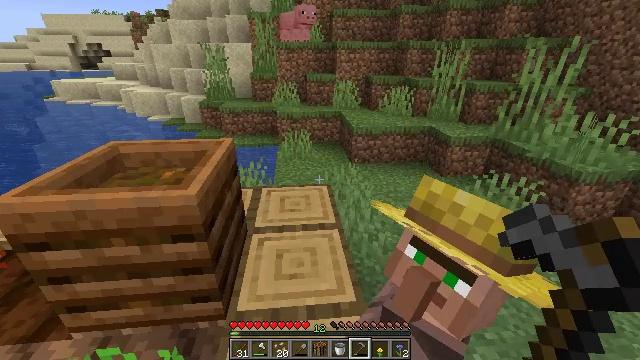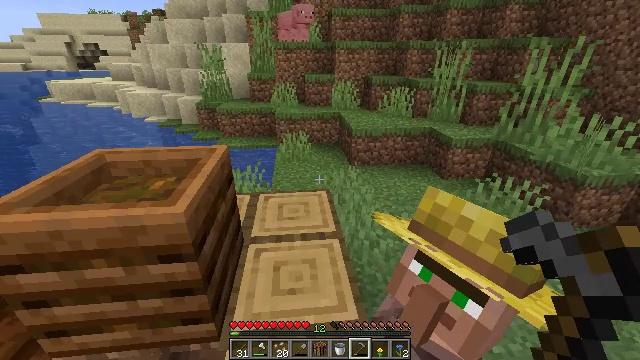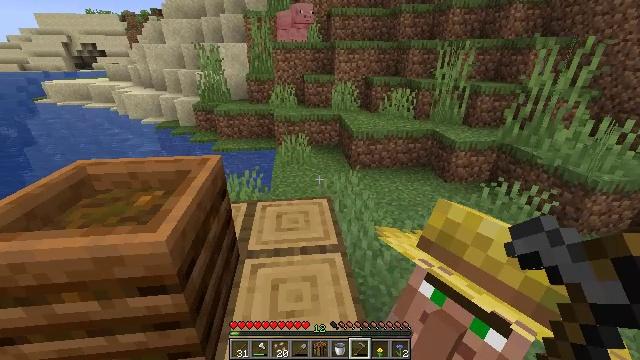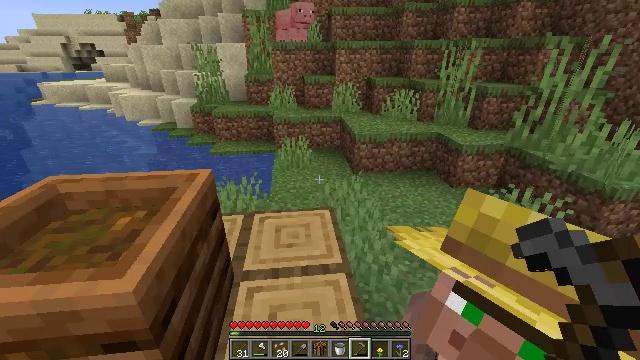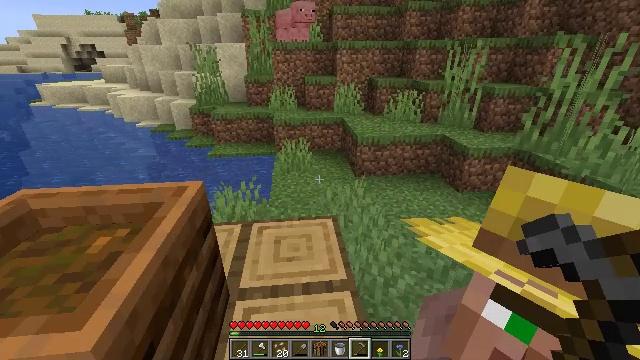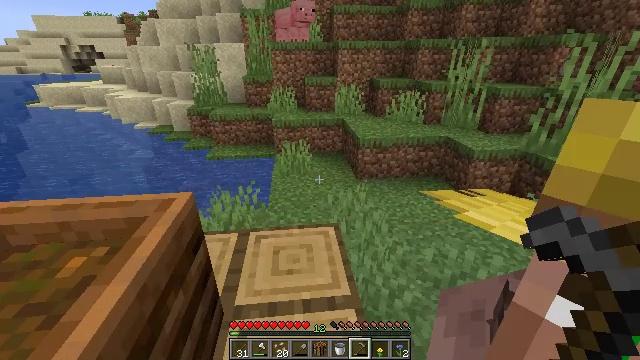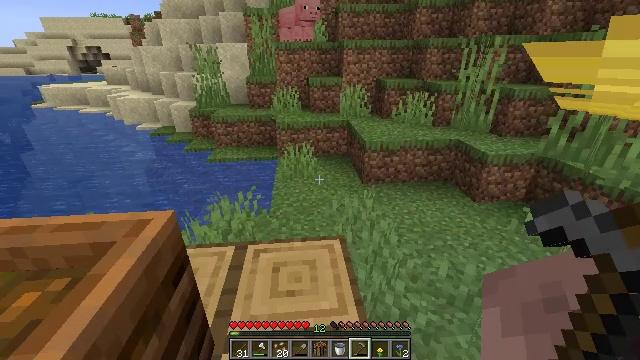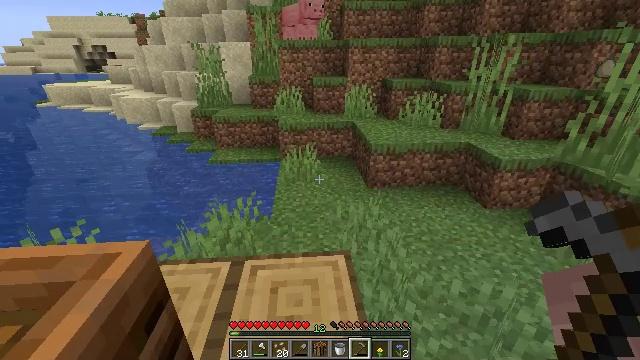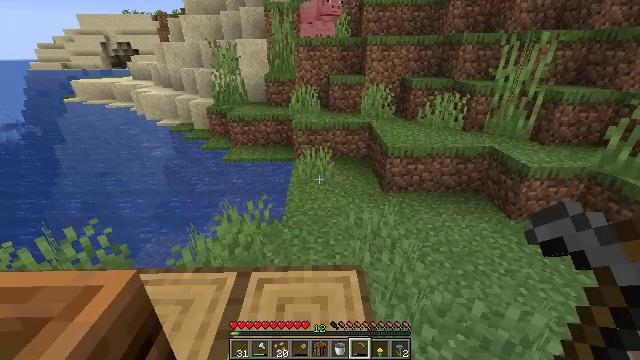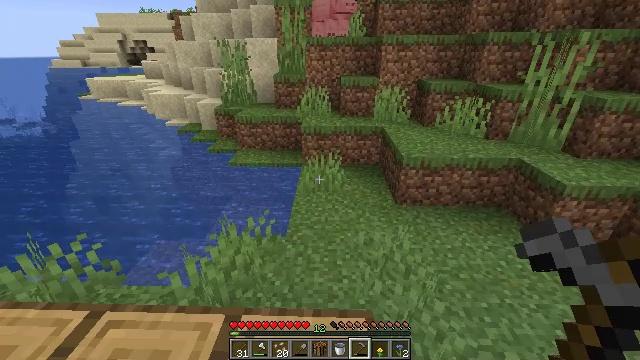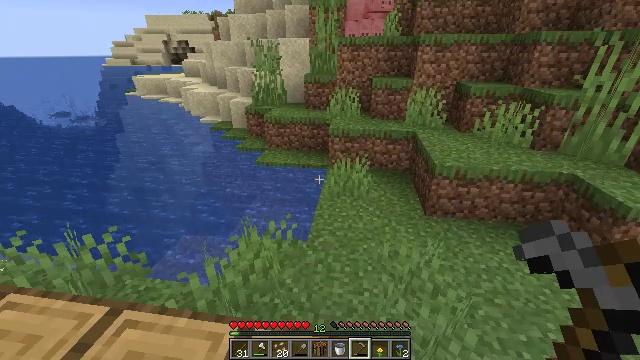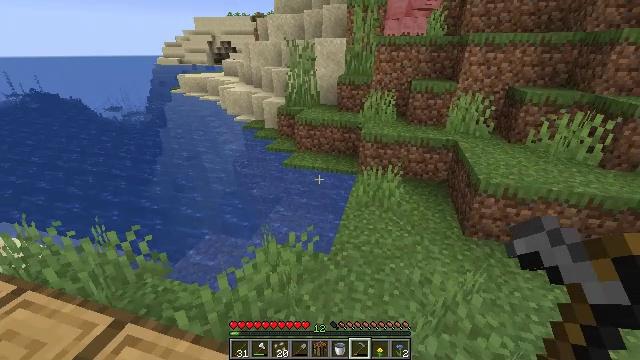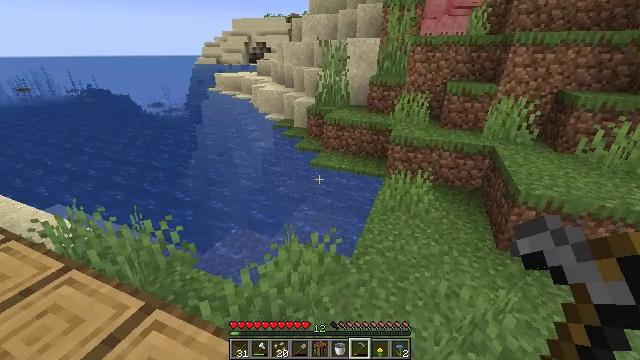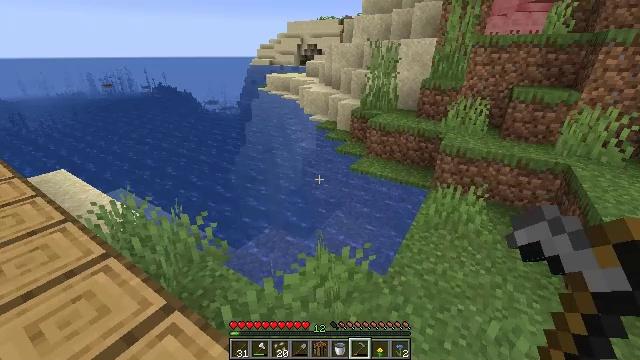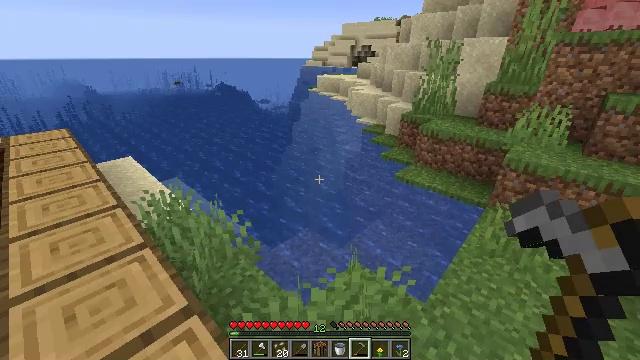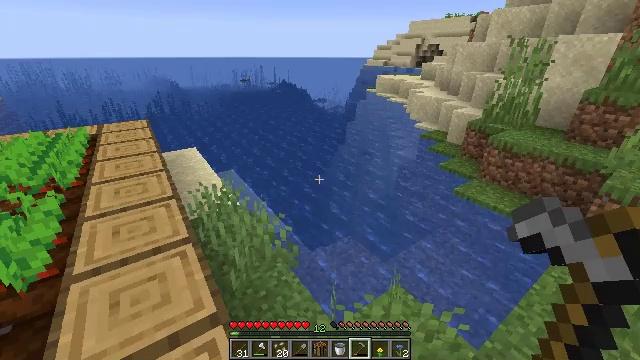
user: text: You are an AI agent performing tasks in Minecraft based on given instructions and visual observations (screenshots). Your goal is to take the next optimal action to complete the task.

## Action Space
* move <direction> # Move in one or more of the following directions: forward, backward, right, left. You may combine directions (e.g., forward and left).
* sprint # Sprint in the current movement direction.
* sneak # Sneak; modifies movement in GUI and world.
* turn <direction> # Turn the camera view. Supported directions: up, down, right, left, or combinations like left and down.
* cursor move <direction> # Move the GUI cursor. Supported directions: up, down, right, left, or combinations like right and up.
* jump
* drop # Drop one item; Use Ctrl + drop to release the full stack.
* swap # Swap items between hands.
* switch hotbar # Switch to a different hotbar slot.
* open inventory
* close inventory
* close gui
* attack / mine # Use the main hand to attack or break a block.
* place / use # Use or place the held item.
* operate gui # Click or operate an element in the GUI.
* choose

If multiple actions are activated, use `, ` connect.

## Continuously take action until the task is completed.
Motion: motion action
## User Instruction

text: Harvest the mature beetroots.
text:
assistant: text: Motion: move forward
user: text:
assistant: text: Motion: move forward
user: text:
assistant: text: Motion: move forward
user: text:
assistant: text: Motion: move forward
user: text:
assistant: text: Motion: move forward
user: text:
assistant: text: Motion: move forward
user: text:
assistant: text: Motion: move forward
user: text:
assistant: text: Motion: move forward, turn left
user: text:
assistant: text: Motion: move forward, turn left
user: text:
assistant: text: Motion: move forward, turn left
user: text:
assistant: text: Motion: move forward, turn left
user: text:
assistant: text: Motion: move forward, turn left
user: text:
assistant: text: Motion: move forward, turn left
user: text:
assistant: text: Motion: move forward, turn left
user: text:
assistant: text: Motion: move forward, turn left
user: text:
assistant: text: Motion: turn left
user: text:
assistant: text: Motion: turn left
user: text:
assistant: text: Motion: turn left
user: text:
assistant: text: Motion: turn left
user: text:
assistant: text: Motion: turn left
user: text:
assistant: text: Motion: turn left
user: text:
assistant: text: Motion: no_op
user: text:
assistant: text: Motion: no_op
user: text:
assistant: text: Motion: move forward
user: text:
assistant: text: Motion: move forward
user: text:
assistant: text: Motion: move forward
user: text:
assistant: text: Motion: move forward
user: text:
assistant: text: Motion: move forward
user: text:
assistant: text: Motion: move forward
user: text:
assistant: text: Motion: move forward